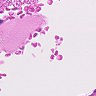
Metastatic tissue present: no